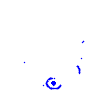
Particle: pion